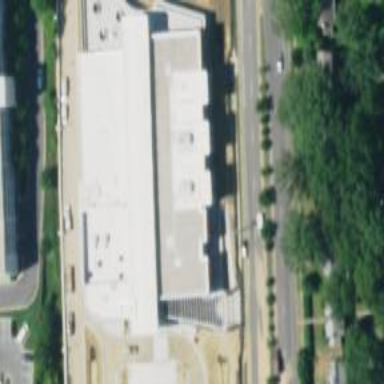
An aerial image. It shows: Public library building.